Aerial crown-view tile of a tropical tree (Barro Colorado Island, Panama), acquired 20250414:
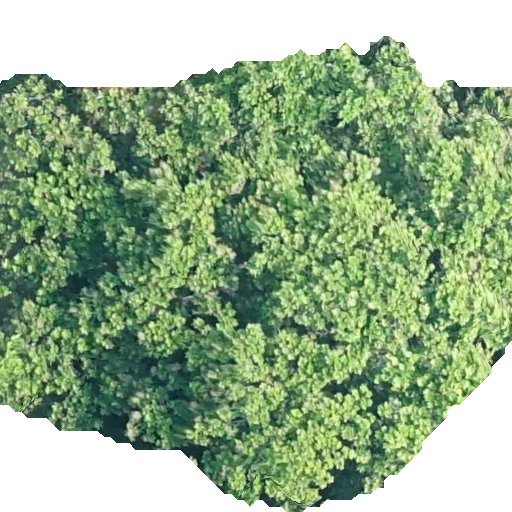
Species: Anacardium excelsum
GBIF accepted scientific name: Anacardium excelsum
Crown area: 336.025 m²